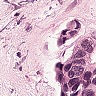
Metastatic tissue present: yes